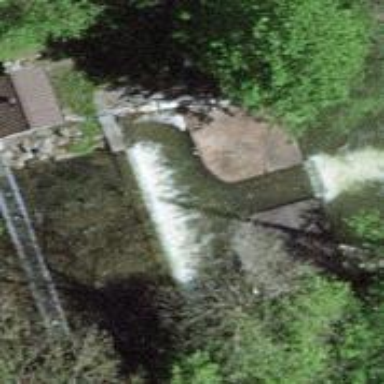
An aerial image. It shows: Weir in waterway.